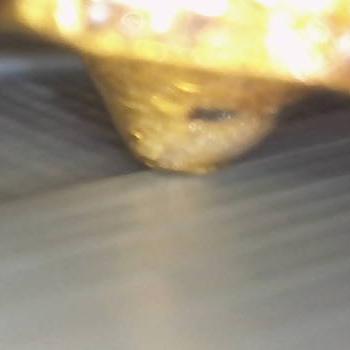
Flow rate: 88%